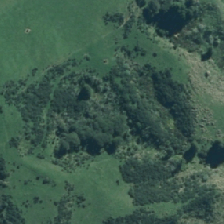
Land cover: grose_broom